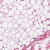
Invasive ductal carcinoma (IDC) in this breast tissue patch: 0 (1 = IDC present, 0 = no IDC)